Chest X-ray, PA view. Patient: 54 years old, sex F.
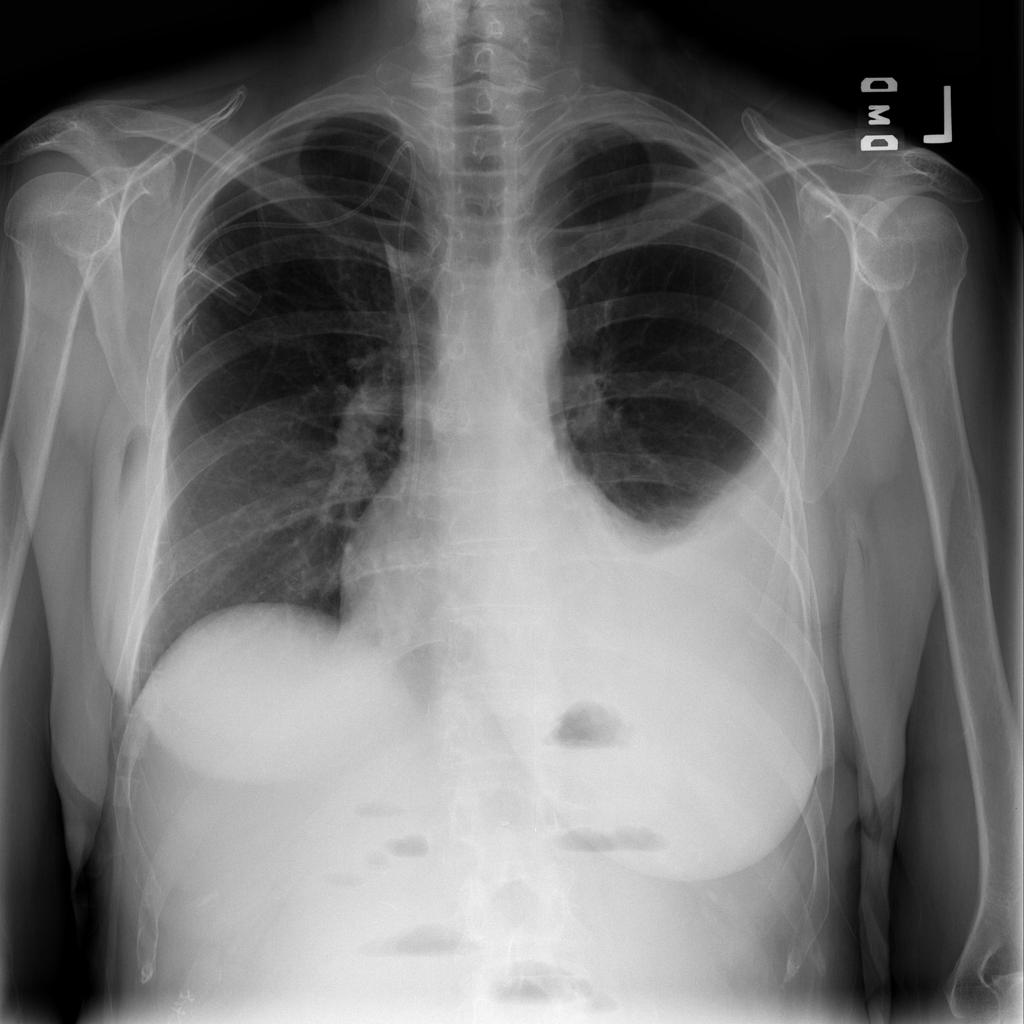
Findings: Atelectasis, Effusion, Mass